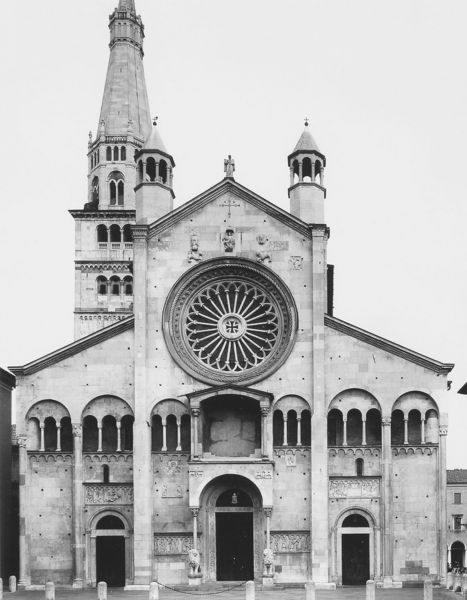
Titel: Dom S. Gimignano, Modena
Standort: Modena, Dom S. Gimignano (EU - I - Emilia-Romagna)
Schlagwörter: weiß, kirchturm, fenster, säulen, tür, gebäude, haus, architektur, barock, steine, kirche, rund, turm, türen, rundbogen, kuppel, tor, foto, fotografie, eingang, außen, kreuz, türme, schwarzweiß, löwen, voluten, rosette, mittelalter, romanisch, däulen, kaatehedrale